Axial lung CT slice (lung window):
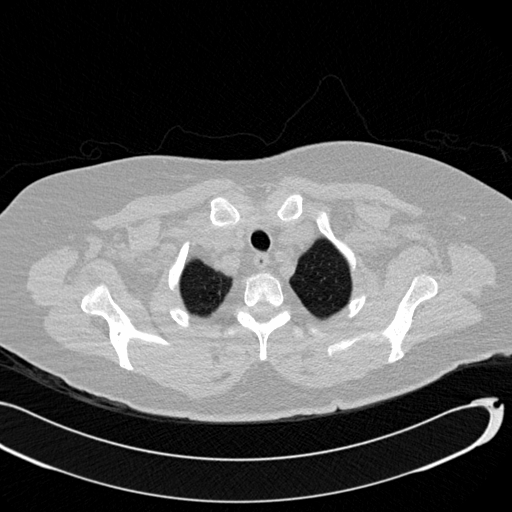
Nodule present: no